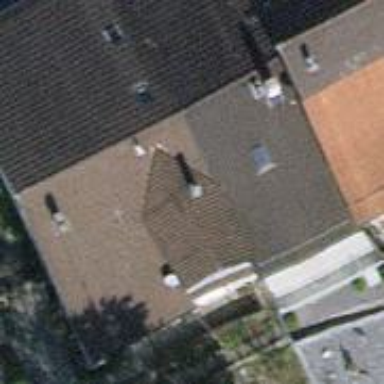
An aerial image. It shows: Terrace building.